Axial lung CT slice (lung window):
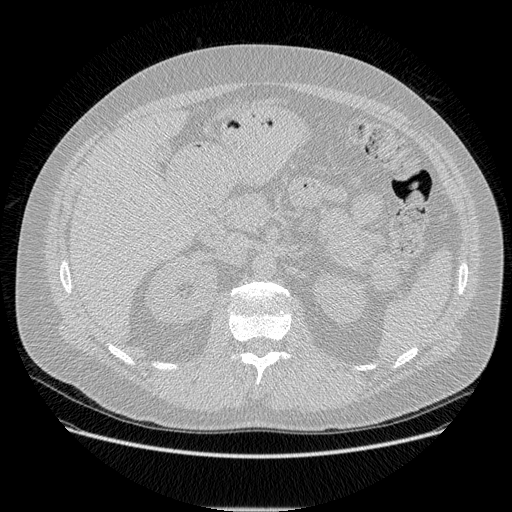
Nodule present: no